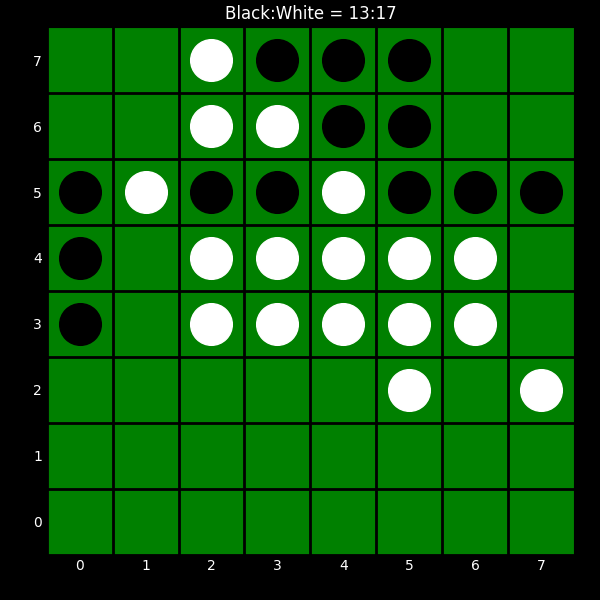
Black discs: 13
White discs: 17